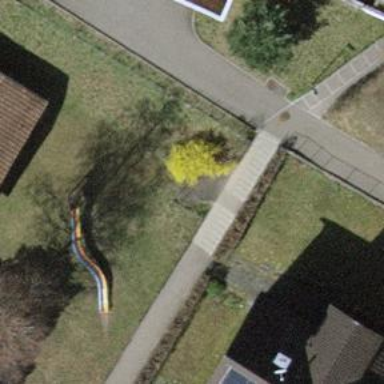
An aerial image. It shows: Concrete steps with ramp available for accessibility.